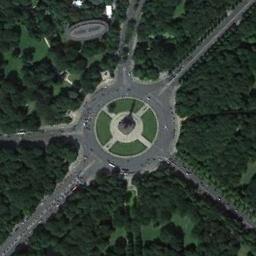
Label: roundabout